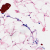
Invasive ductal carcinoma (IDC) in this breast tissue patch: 0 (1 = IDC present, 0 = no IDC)